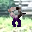
Label: 8